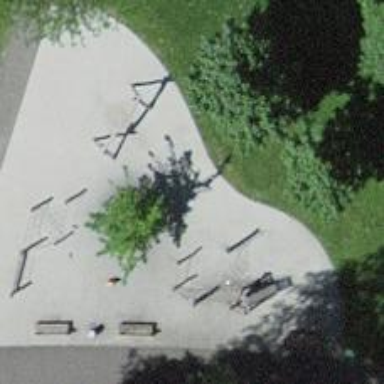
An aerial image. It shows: Playground area for leisure activities on the land.